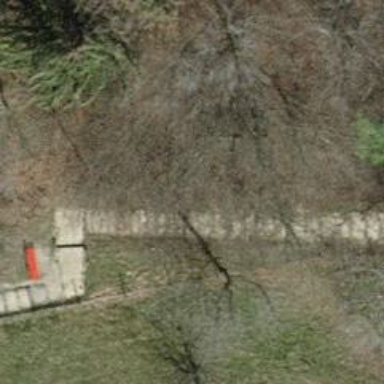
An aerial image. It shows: Steps with fine gravel surface.